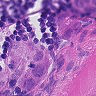
Metastatic tissue present: yes